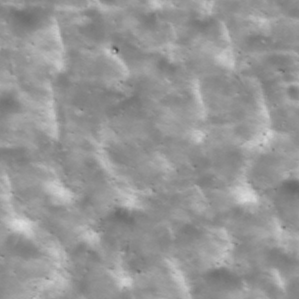
Label: non_frost